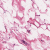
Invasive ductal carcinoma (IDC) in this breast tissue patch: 0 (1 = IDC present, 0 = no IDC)